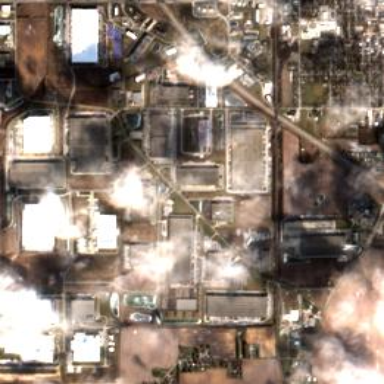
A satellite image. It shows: Industrial area.